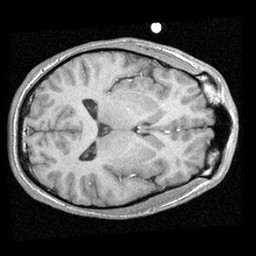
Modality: T1w
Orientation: axial
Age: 20
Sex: male